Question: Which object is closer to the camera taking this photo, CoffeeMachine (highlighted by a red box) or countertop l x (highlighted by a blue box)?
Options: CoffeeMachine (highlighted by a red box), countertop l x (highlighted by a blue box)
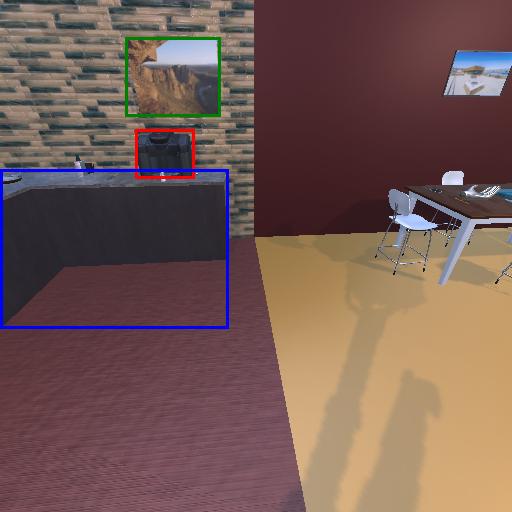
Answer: CoffeeMachine (highlighted by a red box)